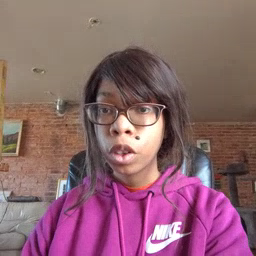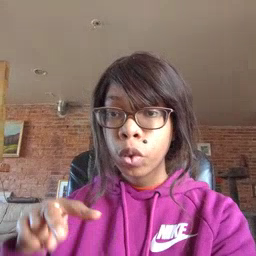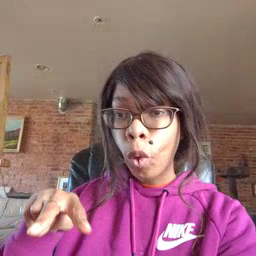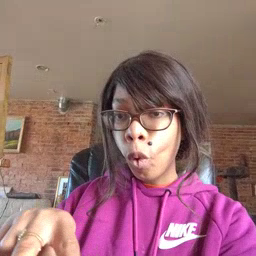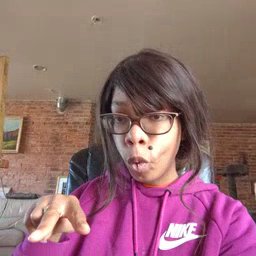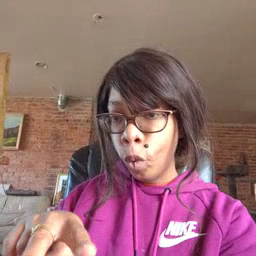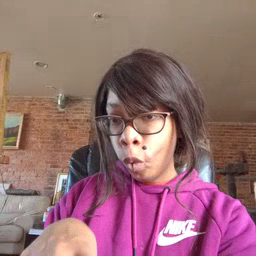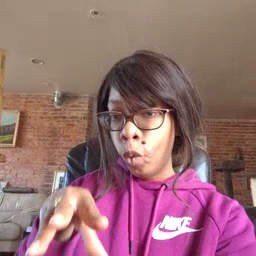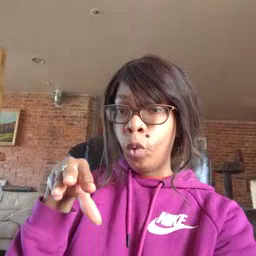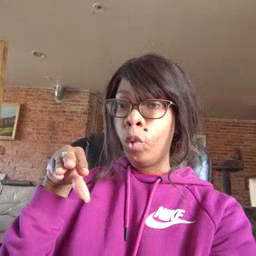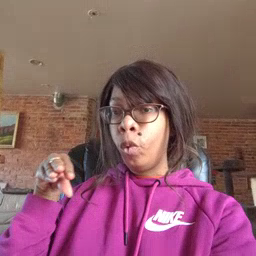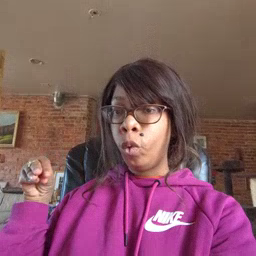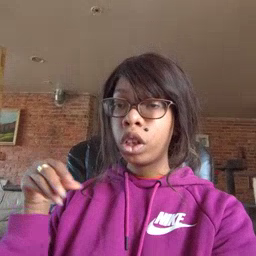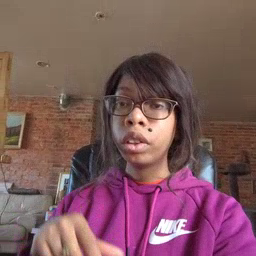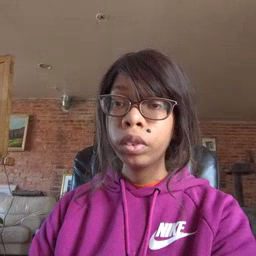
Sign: vacuum